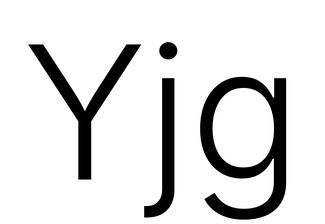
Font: Inter_Light